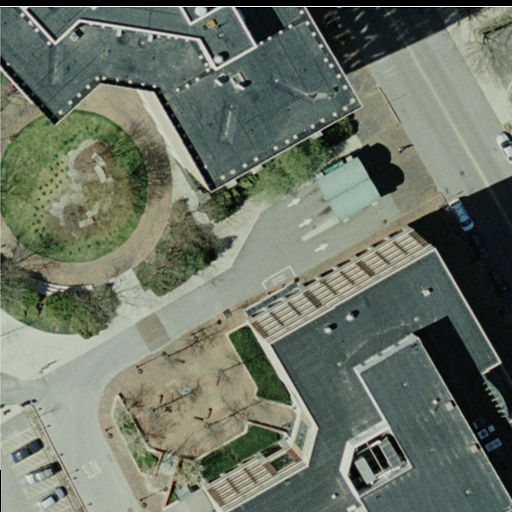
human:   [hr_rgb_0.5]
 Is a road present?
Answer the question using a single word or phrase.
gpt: yes

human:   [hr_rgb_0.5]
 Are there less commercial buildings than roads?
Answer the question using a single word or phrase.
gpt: yes

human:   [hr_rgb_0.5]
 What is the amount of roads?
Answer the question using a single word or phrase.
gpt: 6

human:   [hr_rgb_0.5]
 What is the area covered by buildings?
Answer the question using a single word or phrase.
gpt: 3847m2

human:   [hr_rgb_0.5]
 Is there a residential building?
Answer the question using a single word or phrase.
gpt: no

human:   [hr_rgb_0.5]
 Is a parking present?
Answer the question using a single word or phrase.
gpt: yes

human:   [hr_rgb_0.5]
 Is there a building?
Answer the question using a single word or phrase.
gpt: yes

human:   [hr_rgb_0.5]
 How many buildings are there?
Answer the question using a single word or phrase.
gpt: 2

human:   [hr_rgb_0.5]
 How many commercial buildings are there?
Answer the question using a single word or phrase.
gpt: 2

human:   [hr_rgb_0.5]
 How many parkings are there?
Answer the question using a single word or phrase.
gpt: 1

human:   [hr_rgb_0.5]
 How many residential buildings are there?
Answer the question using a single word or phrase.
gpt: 0

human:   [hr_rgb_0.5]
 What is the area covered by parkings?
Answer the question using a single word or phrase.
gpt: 283m2

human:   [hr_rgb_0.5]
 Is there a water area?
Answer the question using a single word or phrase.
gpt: no

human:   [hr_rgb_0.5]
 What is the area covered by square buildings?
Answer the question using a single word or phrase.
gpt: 0m2

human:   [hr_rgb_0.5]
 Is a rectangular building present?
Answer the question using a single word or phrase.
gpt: no

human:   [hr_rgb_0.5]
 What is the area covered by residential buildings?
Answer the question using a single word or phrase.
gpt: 0m2

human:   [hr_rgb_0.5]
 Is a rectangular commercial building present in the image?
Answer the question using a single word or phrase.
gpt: no

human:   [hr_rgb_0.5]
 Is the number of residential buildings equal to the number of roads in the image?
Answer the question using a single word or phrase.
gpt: no

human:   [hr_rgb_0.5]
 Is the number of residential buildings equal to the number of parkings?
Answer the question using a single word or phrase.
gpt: no

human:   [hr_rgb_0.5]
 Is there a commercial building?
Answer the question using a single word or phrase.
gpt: yes

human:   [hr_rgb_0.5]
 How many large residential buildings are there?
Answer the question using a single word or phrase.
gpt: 0

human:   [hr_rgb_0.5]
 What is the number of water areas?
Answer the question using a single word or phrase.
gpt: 0

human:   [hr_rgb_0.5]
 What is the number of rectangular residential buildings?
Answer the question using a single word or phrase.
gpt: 0

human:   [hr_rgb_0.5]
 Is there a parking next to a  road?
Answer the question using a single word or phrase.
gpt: yes

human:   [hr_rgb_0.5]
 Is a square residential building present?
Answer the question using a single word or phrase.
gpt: no

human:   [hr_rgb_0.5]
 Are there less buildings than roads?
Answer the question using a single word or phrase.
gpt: yes

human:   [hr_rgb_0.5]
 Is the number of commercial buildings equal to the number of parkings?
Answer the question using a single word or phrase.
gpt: no

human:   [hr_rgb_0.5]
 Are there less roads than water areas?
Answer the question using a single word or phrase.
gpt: no

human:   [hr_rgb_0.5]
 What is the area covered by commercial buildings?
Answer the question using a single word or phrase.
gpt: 3847m2

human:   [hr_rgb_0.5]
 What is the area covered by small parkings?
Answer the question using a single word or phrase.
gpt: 0m2

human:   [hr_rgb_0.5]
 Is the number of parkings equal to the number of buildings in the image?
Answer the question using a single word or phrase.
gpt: no

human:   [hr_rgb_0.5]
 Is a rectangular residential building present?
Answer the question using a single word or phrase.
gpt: no

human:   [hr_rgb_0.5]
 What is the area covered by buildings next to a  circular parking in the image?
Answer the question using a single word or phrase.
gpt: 0m2

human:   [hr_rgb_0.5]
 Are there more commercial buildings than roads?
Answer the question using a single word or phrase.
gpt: no

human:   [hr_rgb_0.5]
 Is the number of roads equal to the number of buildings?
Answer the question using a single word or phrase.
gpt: no

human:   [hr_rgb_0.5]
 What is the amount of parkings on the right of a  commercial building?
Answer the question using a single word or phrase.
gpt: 0

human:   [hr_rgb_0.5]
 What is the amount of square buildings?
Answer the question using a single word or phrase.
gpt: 0

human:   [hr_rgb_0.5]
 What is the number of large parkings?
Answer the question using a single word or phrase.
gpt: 0

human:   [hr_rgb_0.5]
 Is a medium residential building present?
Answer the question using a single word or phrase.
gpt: no

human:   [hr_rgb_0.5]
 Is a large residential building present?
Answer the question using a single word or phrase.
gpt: no

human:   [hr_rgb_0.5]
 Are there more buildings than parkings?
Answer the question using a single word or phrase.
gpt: yes

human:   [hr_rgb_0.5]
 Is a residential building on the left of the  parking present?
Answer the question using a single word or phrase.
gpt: no

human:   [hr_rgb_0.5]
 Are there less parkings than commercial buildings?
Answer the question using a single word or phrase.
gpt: yes

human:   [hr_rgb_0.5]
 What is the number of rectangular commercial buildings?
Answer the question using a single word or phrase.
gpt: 0

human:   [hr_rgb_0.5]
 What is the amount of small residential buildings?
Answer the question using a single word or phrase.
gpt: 0

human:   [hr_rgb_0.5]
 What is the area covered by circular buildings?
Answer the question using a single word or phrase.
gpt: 0m2

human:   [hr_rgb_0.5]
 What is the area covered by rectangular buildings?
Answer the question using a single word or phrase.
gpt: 0m2

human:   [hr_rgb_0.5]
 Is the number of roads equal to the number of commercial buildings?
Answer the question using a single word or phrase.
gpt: no

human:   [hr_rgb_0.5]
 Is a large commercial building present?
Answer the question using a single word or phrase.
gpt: yes

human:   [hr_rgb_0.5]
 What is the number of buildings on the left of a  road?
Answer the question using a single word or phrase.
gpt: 1

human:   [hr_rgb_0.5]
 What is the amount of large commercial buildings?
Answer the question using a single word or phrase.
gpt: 2

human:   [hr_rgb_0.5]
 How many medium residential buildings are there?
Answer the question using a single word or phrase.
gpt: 0

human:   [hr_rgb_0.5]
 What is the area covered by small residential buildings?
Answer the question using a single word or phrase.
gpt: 0m2

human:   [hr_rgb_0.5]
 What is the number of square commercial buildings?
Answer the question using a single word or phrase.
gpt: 0

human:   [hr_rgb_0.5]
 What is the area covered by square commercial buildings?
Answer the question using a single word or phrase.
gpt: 0m2

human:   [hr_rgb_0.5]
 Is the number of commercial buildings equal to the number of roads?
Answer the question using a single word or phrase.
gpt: no

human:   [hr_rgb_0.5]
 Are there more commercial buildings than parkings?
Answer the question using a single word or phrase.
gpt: yes

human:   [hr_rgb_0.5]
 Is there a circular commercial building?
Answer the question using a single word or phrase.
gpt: no

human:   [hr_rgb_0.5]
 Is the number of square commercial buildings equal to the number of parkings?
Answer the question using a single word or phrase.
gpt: no

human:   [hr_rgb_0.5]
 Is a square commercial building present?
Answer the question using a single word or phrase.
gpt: no

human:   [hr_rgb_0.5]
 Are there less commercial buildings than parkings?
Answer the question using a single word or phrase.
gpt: no

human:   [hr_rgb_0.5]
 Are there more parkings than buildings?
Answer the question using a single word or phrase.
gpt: no

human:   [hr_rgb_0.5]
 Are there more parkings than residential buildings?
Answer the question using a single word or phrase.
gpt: yes

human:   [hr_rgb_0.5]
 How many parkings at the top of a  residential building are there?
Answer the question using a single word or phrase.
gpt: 0